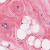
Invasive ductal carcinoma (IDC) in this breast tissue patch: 0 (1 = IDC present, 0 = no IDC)